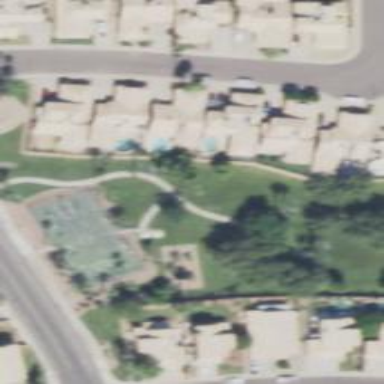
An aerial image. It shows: Outdoor swimming pool in leisure land area.